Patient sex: M
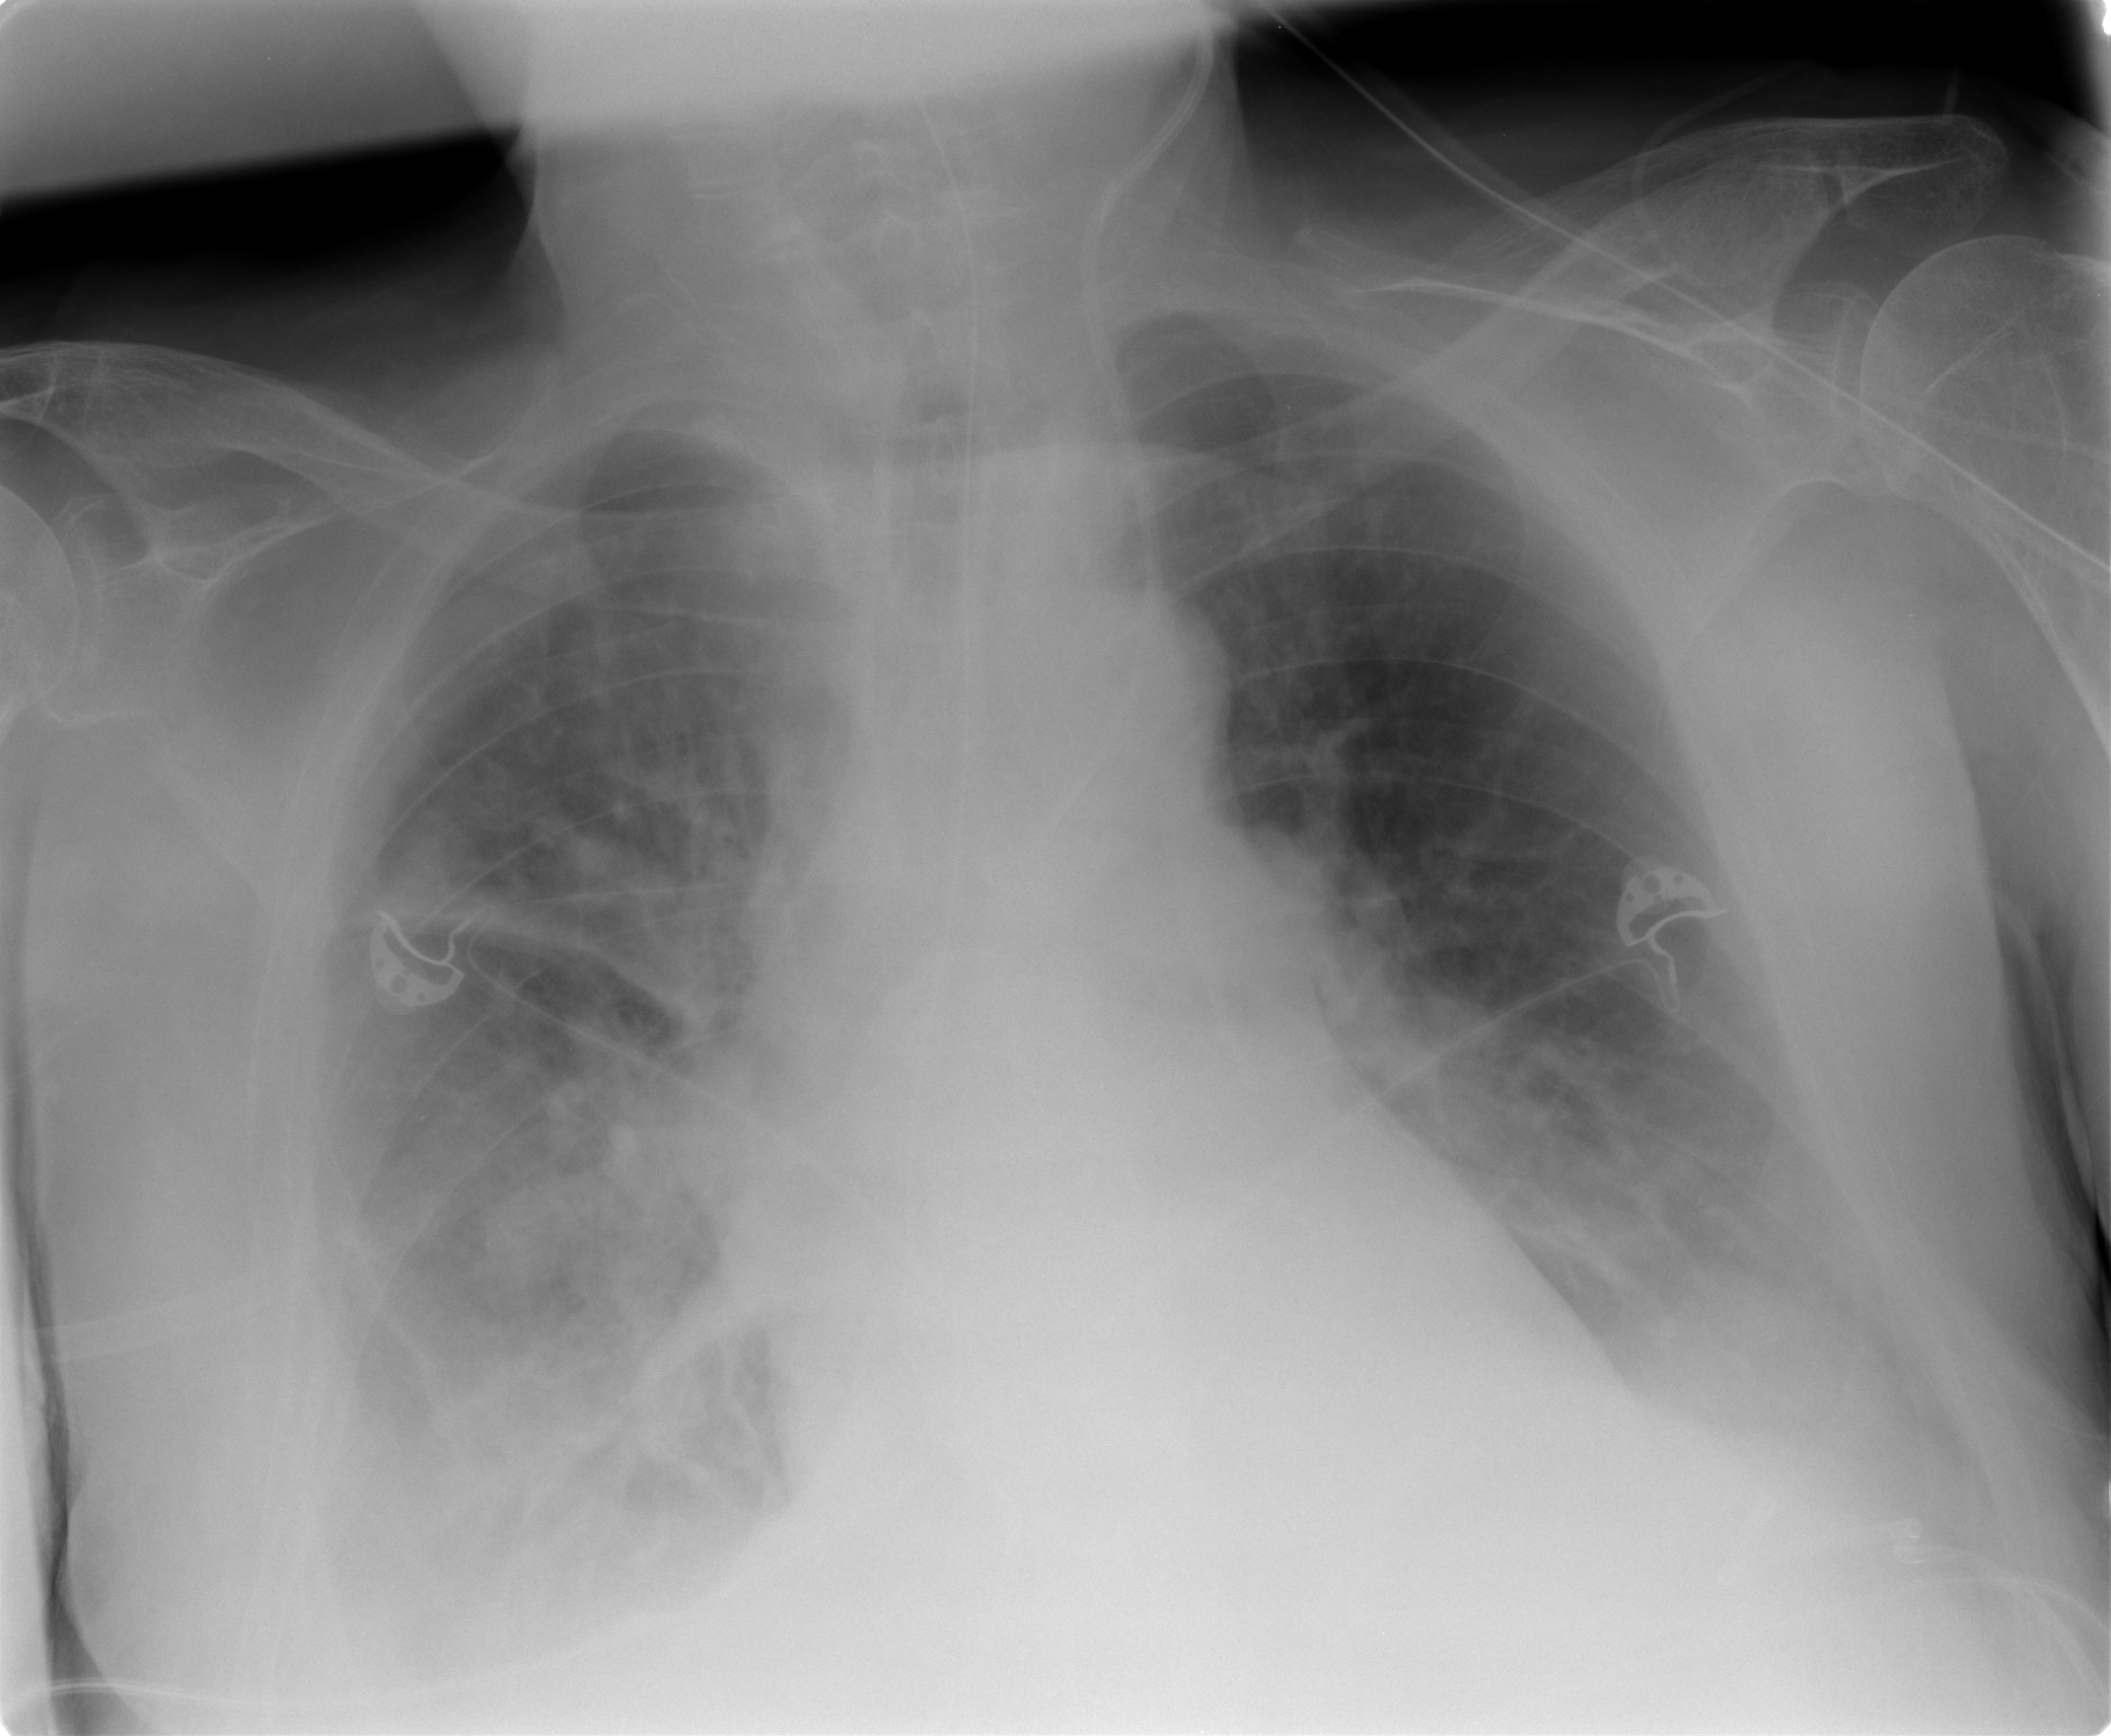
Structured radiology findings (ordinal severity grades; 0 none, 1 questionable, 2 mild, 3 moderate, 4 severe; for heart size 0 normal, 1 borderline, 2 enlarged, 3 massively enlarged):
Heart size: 0
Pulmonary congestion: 0
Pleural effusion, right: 2
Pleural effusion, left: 2
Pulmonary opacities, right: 3
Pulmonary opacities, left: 0
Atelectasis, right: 2
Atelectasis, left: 2